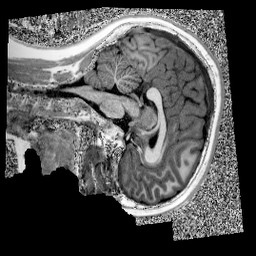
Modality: UNIT1
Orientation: sagittal
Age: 9
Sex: female
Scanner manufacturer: siemens
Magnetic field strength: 3 T
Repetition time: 4 s
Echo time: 0.00303 s